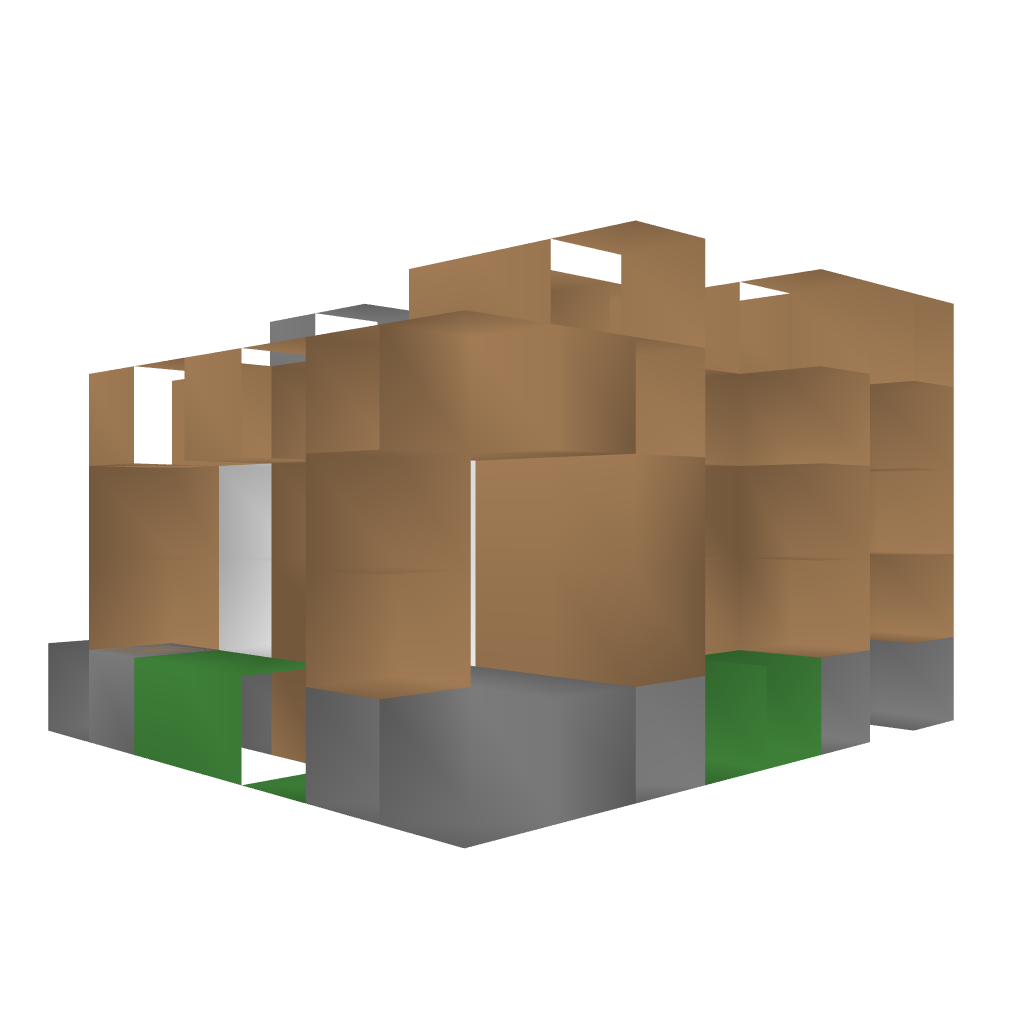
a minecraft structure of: Small Villa bad low quality